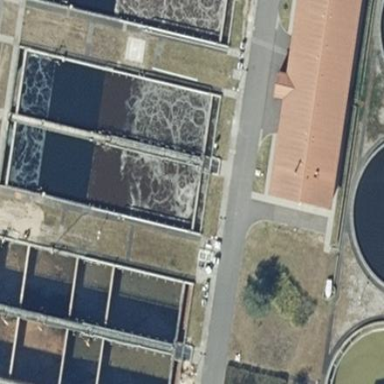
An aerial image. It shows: Body of wastewater.